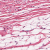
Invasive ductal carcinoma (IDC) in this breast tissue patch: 1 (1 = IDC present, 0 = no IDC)